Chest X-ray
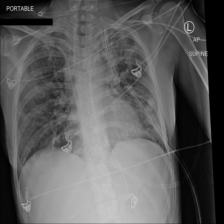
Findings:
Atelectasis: negative
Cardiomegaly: negative
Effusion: negative
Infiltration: positive
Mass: negative
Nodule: negative
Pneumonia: negative
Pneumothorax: negative
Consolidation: negative
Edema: negative
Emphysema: positive
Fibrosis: negative
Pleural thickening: negative
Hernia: negative